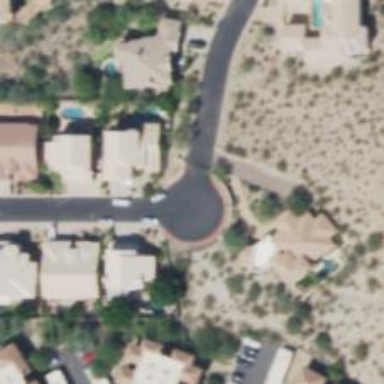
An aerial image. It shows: Smooth asphalt road in residential area.